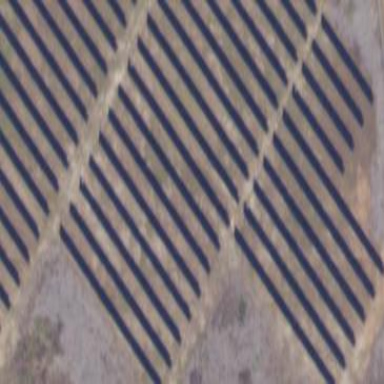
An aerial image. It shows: Solar photovoltaic panel generator.